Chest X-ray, PA view. Patient: 50 years old, sex F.
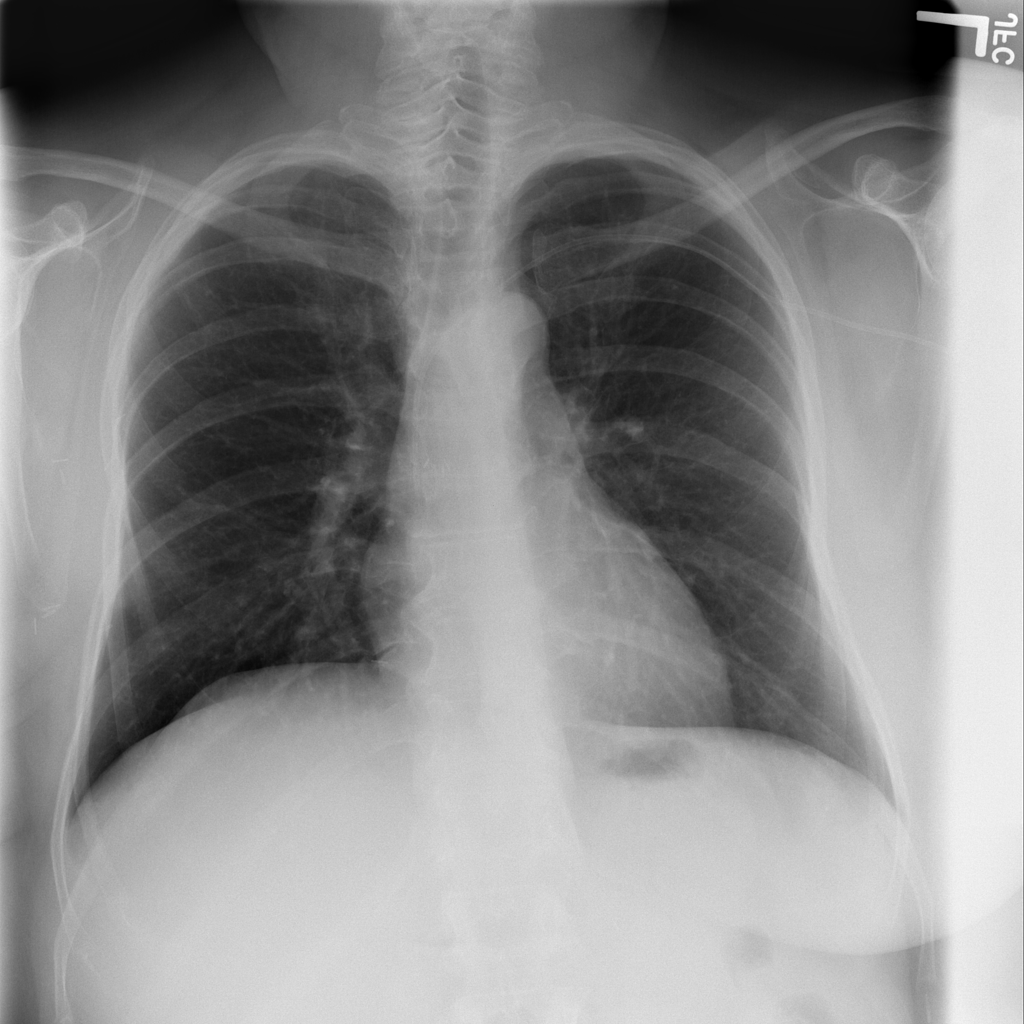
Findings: Infiltration